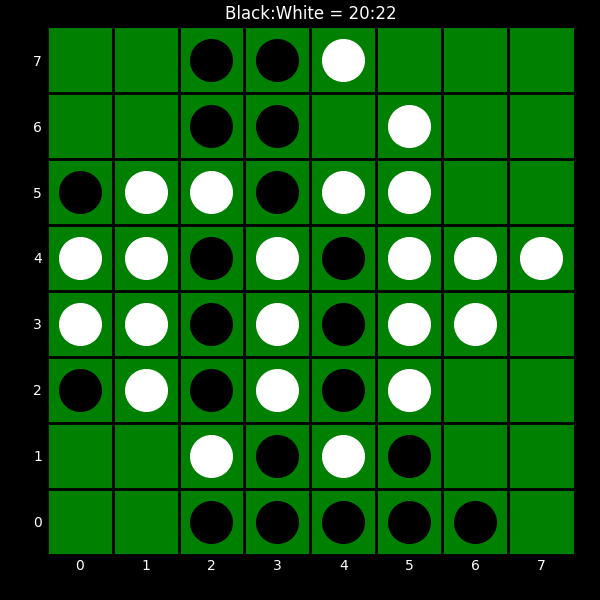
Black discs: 20
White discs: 22